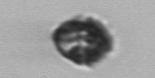
Label: Kryptoperidinium_triquetrum